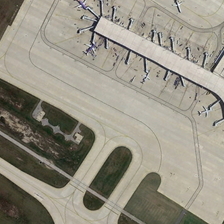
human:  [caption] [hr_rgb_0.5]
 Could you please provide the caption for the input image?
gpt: an airport with several planes .

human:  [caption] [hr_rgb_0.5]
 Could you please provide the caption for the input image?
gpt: there are still a few bare meadows around .

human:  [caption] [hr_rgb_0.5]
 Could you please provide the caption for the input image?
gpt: next to the airport plains is a large number of cars .

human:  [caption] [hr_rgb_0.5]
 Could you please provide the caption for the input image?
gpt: many of the planes were docked on the wide .

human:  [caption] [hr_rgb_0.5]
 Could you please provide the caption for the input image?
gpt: a large number of cars parked near the airport plains .